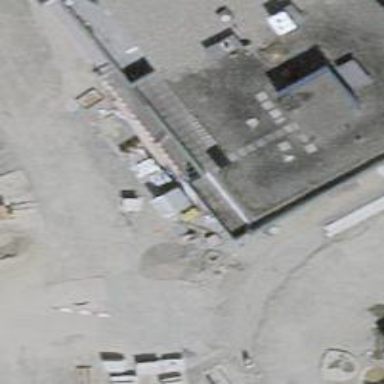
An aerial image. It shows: Clothing store.